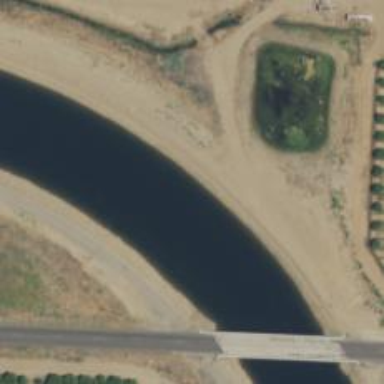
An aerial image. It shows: Canal.